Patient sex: M
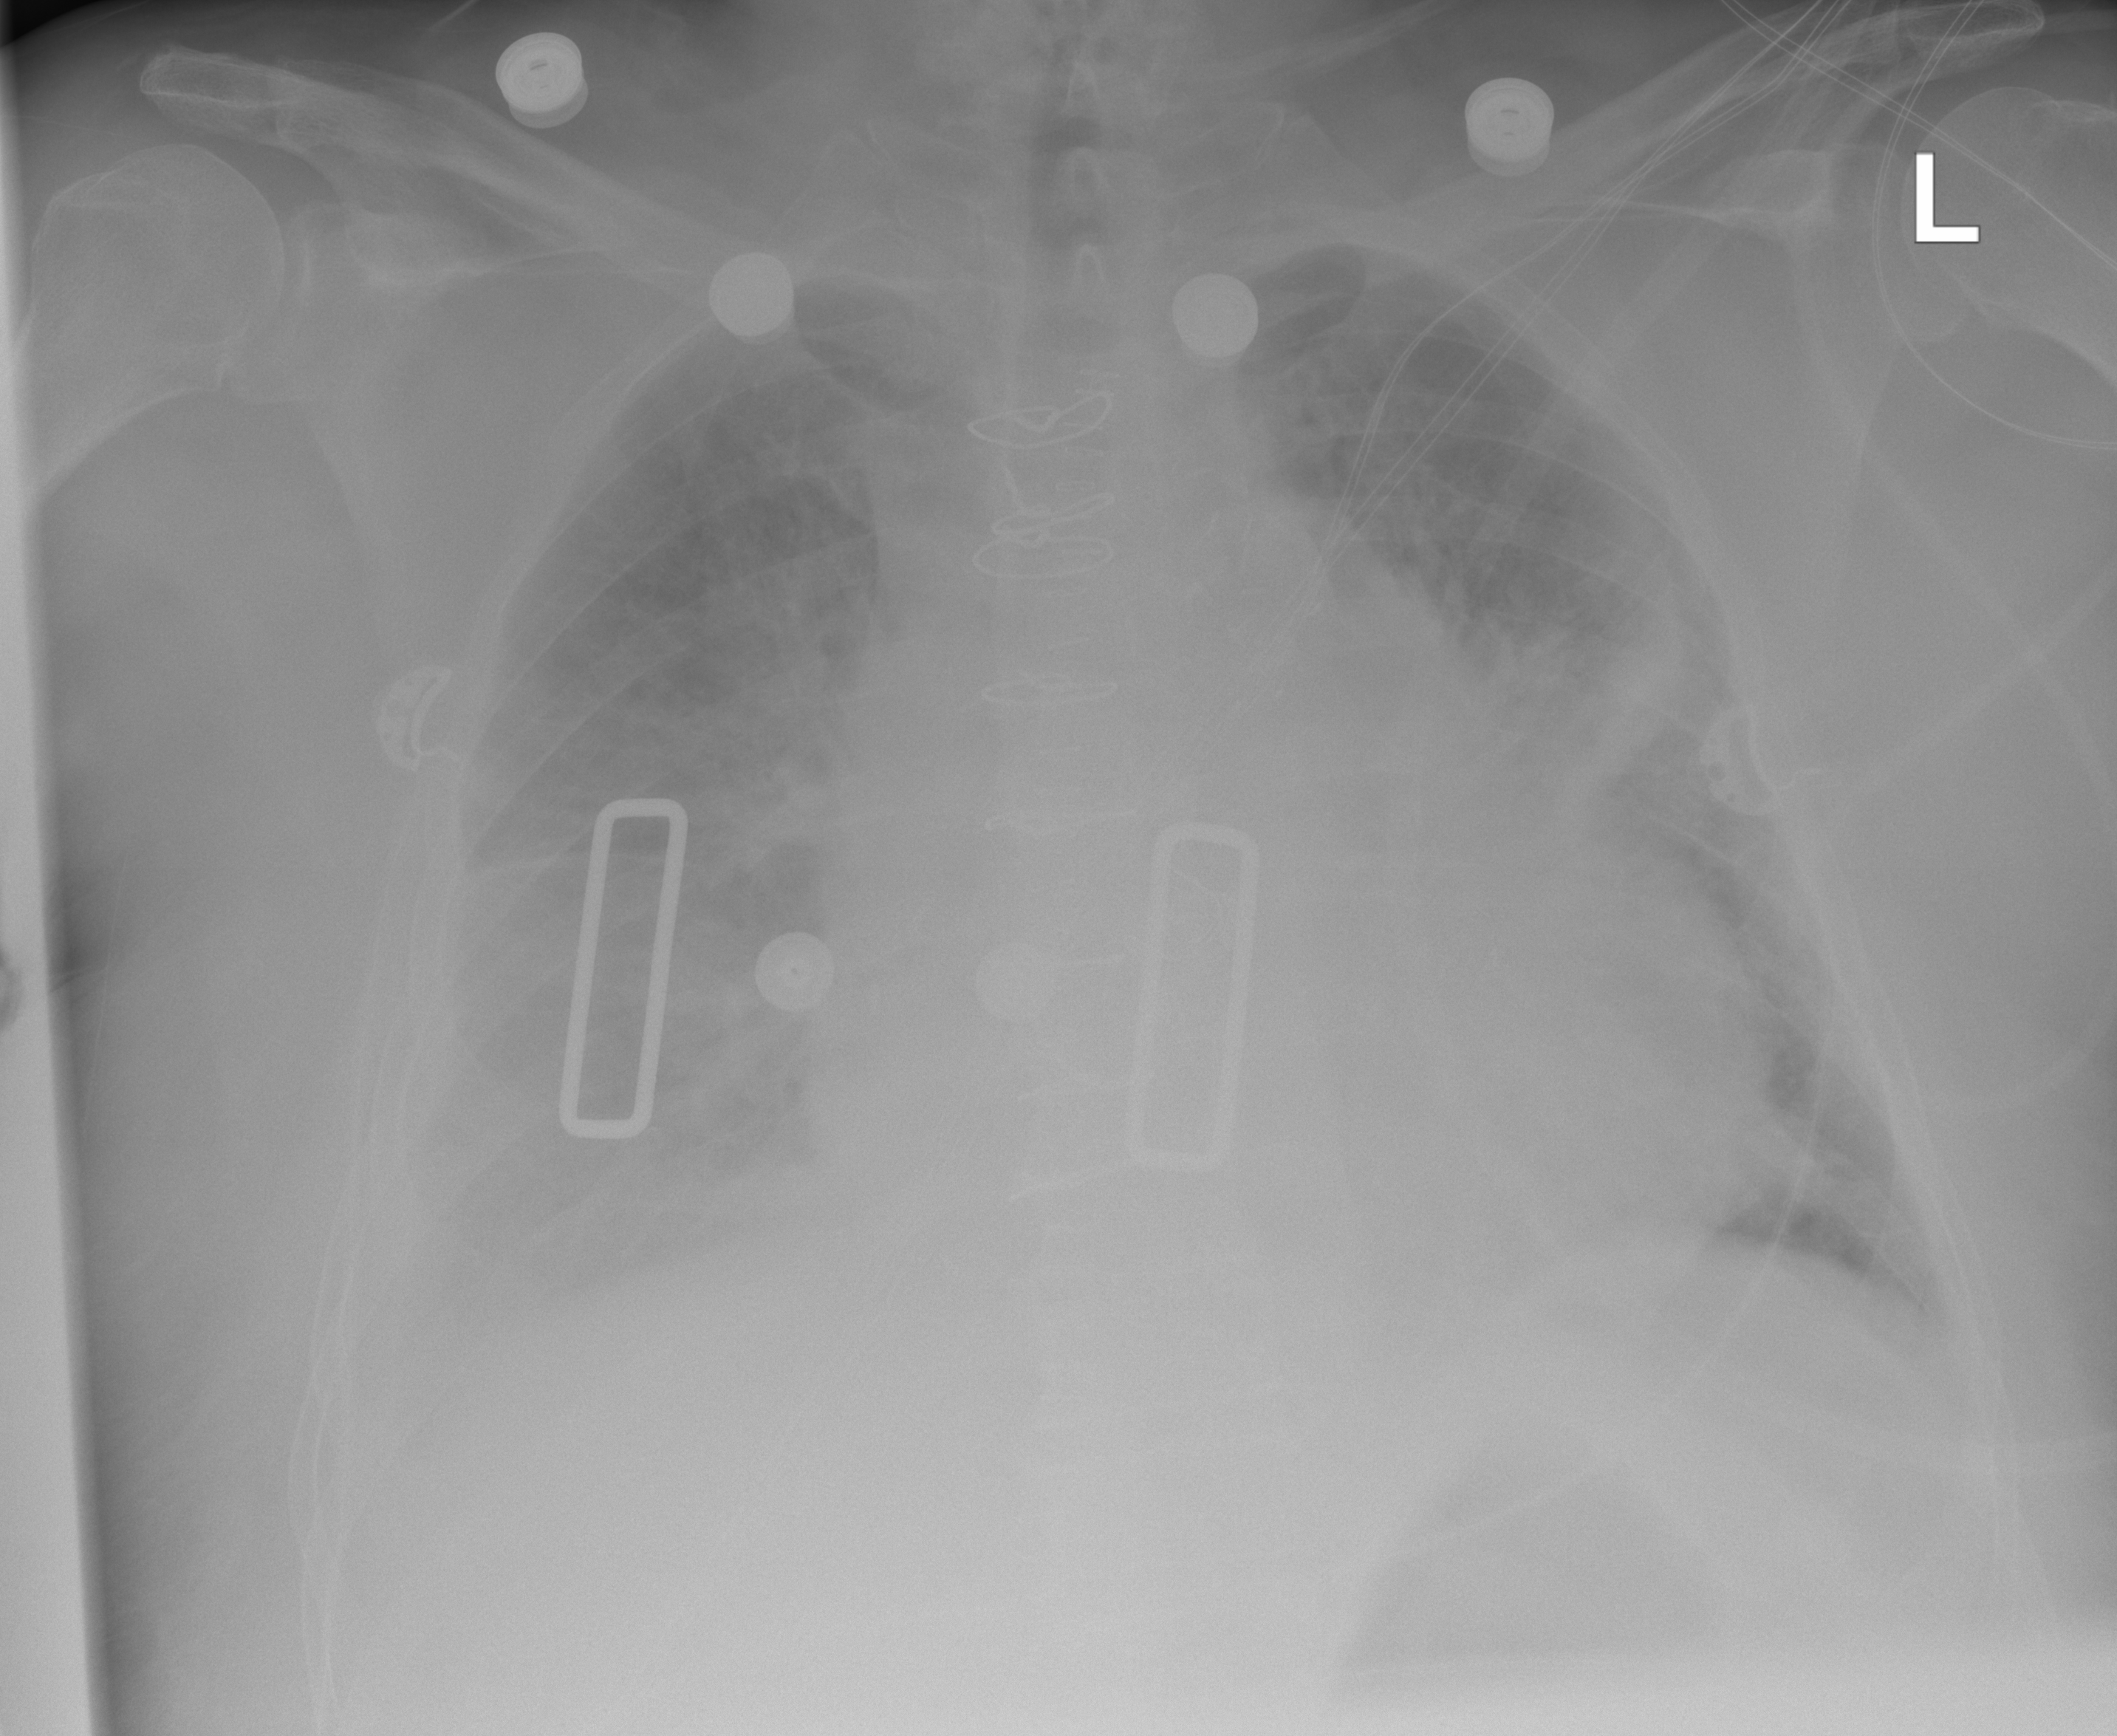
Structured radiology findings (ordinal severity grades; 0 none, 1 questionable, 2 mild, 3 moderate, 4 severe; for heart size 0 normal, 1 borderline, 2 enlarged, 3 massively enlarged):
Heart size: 2
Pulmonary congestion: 3
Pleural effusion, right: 3
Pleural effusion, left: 0
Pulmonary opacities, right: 2
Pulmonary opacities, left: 2
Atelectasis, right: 2
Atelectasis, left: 2